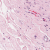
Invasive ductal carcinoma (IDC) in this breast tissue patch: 0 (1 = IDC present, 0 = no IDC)